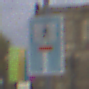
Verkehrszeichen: SackgasseFussgaengerDurchlaessig
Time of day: MorningAfternoon
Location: Outdoor (Urban)
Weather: PartlyCloudy
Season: NotSpecified
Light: Natural